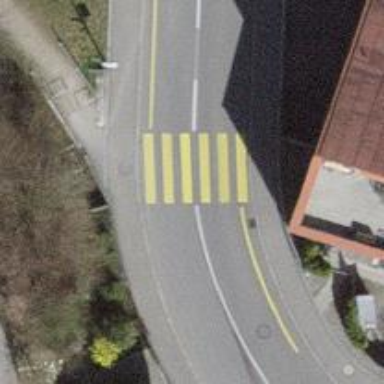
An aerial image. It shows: Uncontrolled zebra crossing with notable zebra markings.